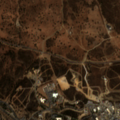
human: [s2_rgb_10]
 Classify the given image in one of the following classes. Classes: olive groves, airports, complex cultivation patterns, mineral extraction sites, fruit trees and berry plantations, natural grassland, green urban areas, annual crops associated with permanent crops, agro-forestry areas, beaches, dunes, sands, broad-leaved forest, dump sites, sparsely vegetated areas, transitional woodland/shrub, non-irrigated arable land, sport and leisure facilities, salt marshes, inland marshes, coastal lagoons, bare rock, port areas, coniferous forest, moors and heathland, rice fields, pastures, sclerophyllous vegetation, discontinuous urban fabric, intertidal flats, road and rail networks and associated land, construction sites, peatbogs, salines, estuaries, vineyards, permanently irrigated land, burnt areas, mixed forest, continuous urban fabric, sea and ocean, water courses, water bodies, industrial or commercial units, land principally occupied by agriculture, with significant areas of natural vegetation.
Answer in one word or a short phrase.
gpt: mineral extraction sites, agro-forestry areas, transitional woodland/shrub